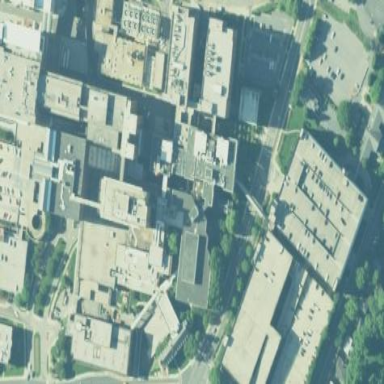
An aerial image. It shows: Healthcare facility identified as hospital.